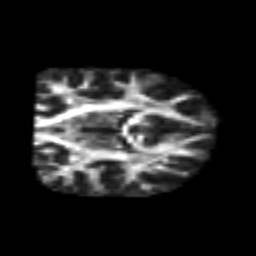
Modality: FA
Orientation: coronal
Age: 25
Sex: male
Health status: healthy